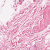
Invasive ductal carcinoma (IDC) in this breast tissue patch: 0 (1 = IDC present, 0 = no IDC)